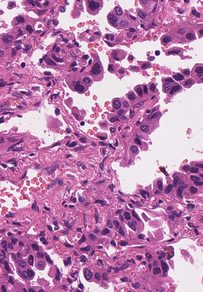
Tumor epithelial tissue: yes
Tumor-associated stroma tissue: yes
Normal tissue: no